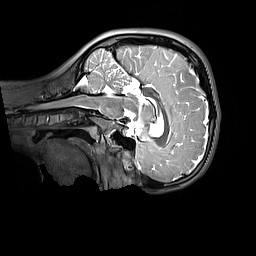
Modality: T2w
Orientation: sagittal
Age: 9
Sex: female
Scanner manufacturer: siemens
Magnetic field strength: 3 T
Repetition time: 3.2 s
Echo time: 0.408 s